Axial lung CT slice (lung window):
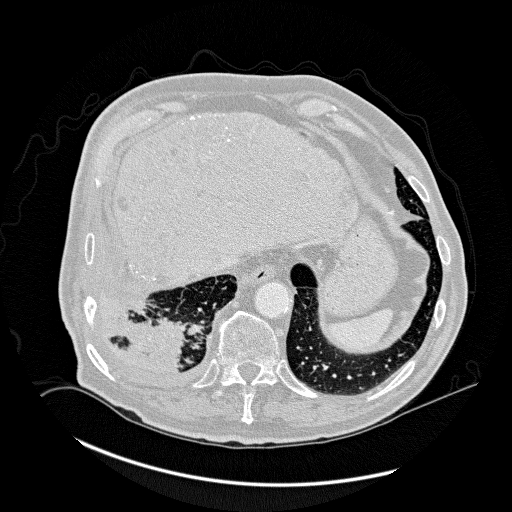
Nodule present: no